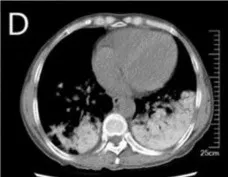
Higher density shadow was still seen on repeat CT before discharge, although the ground-glass shadow was absorbed.
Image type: radiology (ct)